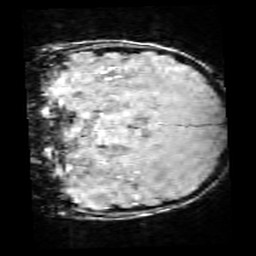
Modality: SWI
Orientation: coronal
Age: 11
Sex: male
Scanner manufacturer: siemens
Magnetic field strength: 3 T
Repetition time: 0.027 s
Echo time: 0.02 s